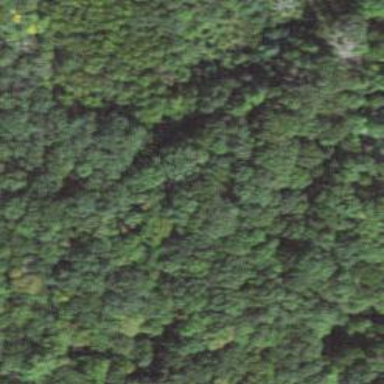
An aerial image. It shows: Mixed woodland area with various types of leaves.